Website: walmart
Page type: receipt
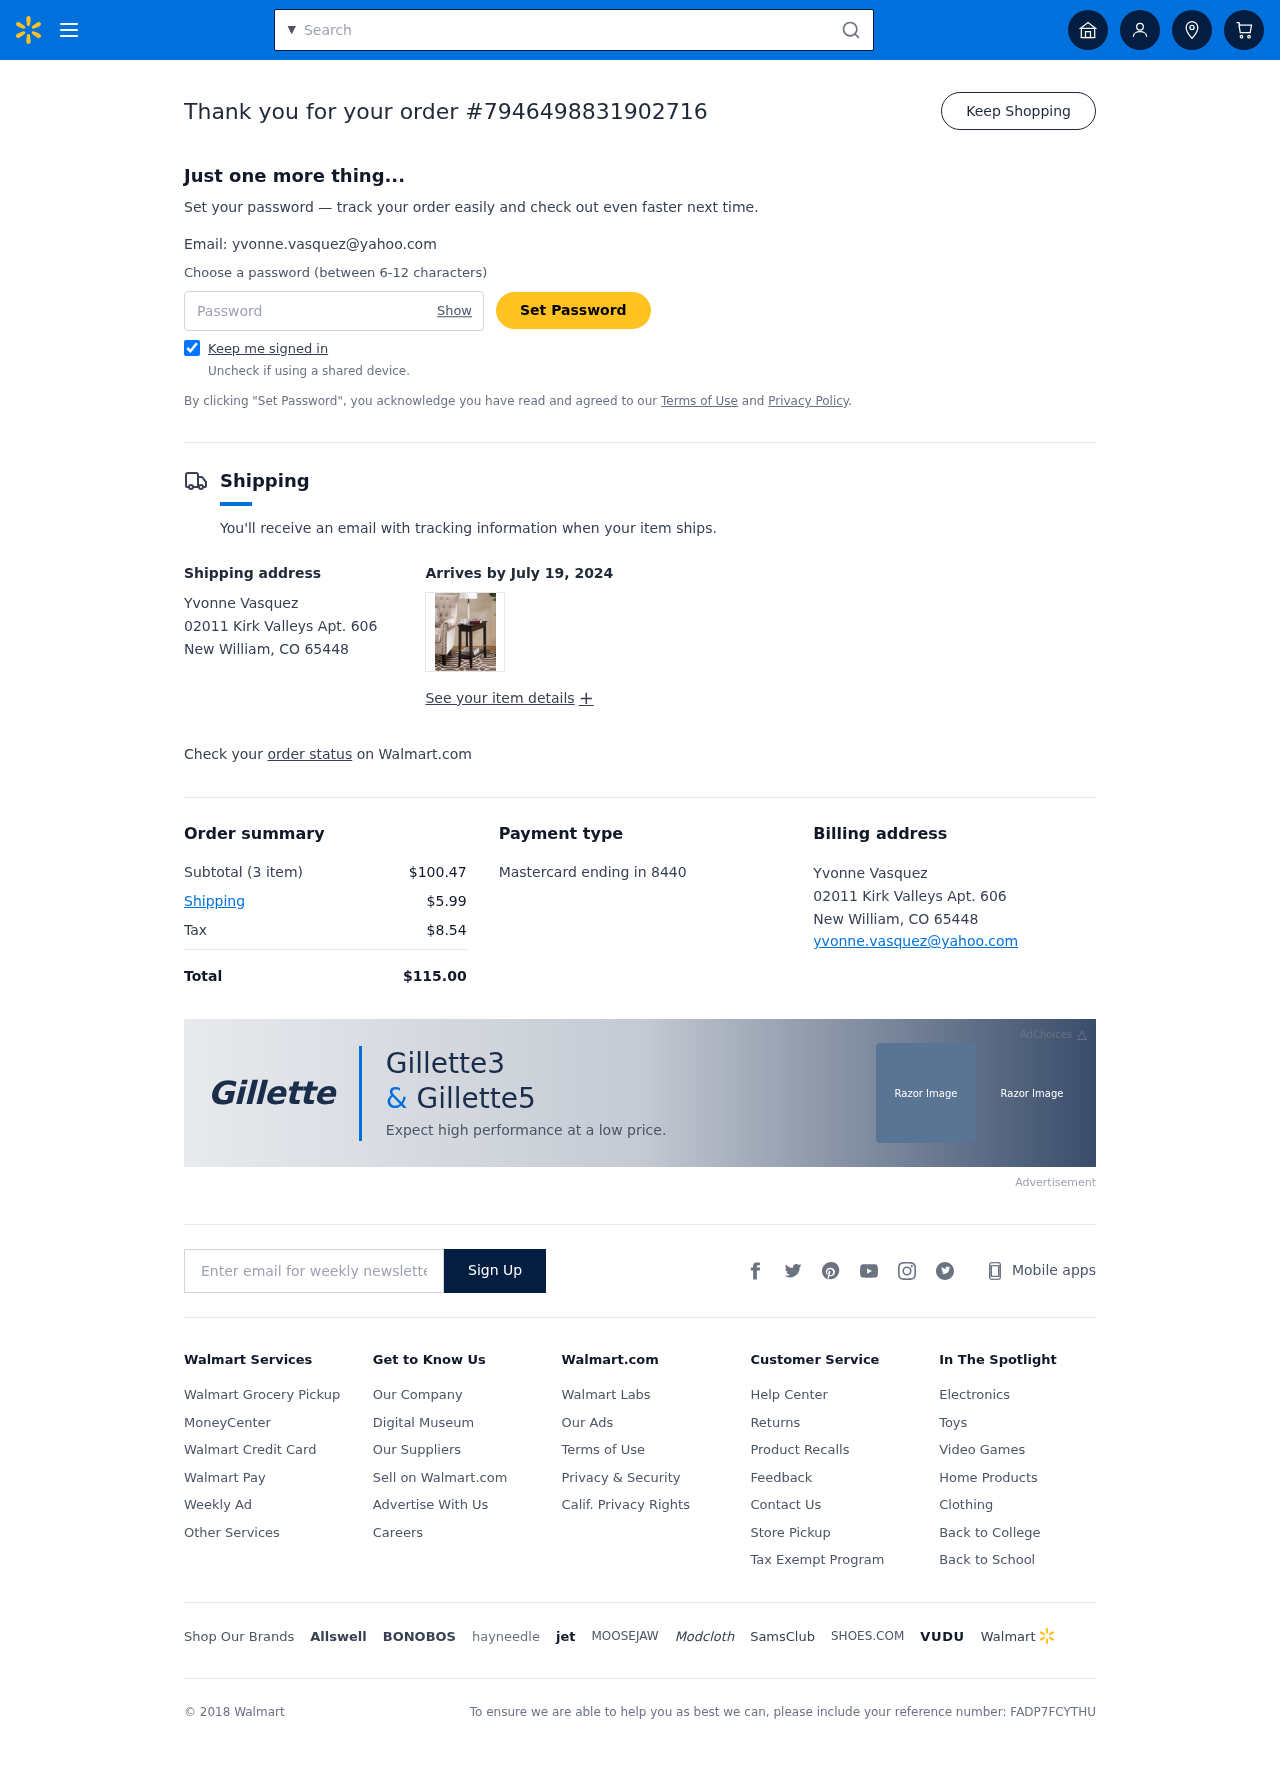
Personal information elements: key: PII_CARD_LAST4
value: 8440
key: PII_CARD_TYPE
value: Mastercard
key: PII_CITY_STATE_ZIP
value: New William, CO 65448
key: PII_EMAIL
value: yvonne.vasquez@yahoo.com
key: PII_FULLNAME
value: Yvonne Vasquez
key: PII_STREET
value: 02011 Kirk Valleys Apt. 606
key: PII_FULLNAME2
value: Yvonne Vasquez
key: PII_STREET2
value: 02011 Kirk Valleys Apt. 606
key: PII_CITY_STATE_ZIP2
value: New William, CO 65448
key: PII_EMAIL2
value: yvonne.vasquez@yahoo.com
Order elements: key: ORDER_ID
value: #7946498831902716
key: ORDER_DELIVERY_DATE
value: July 19, 2024
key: ORDER_NUM_ITEMS
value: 3 item
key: ORDER_SUBTOTAL
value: $100.47
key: ORDER_SHIPPING_COST
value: $5.99
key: ORDER_TAX
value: $8.54
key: ORDER_TOTAL
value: $115.00
Search elements: key: HEADER_SEARCH
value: Search